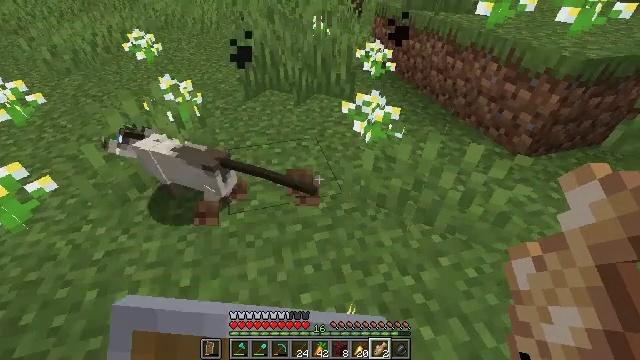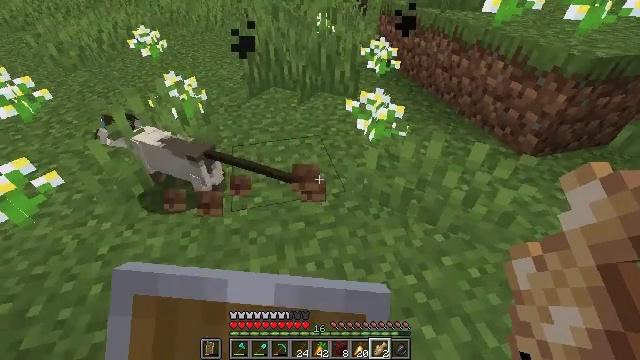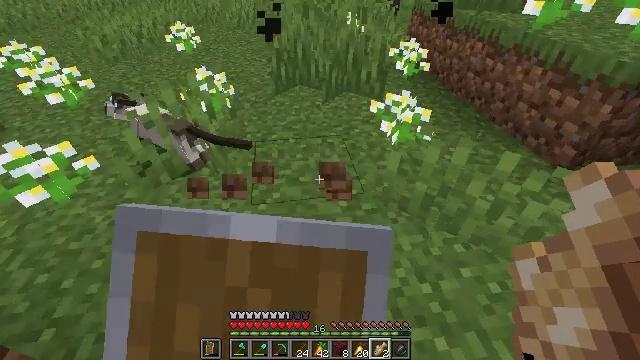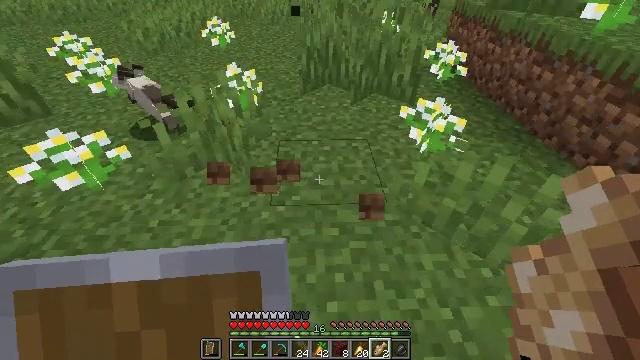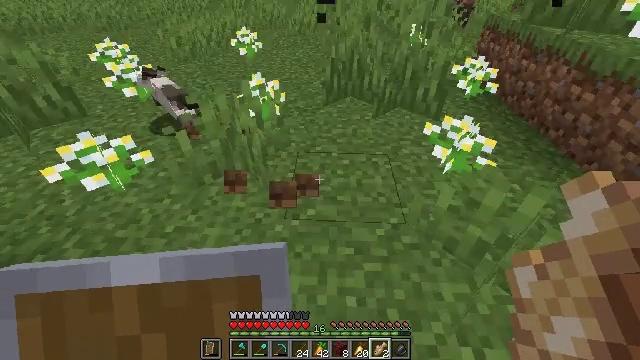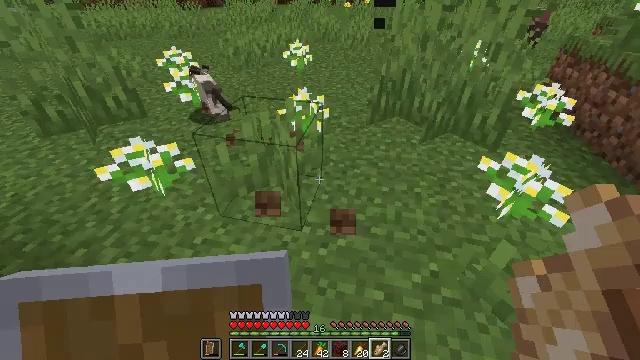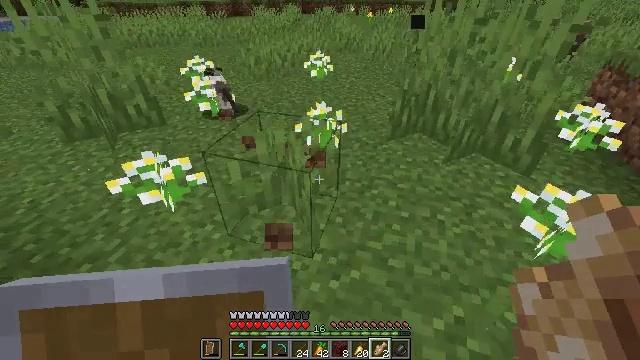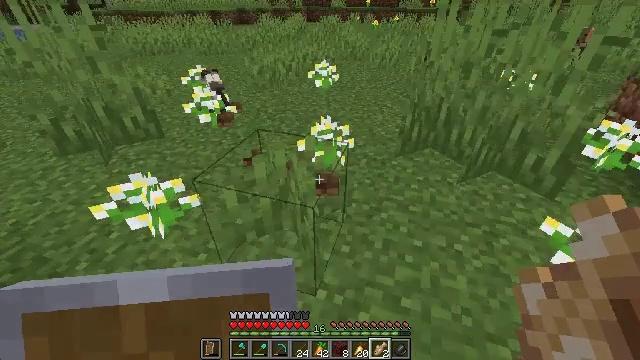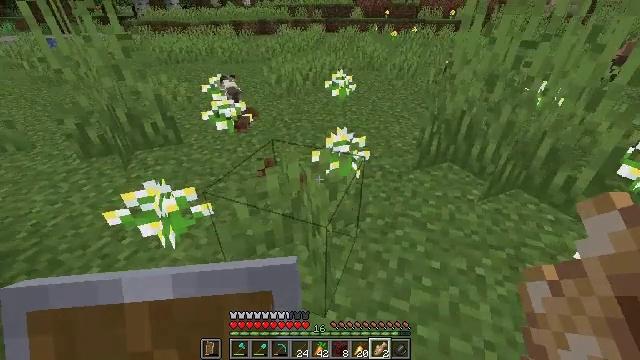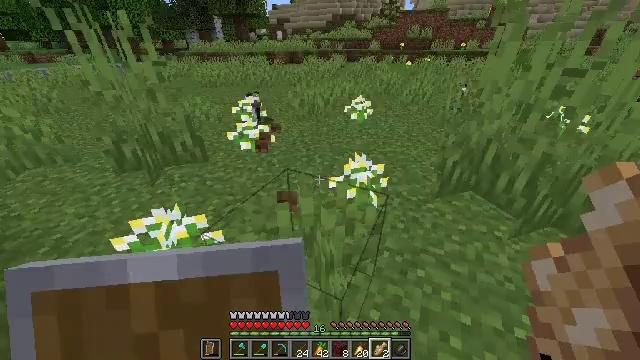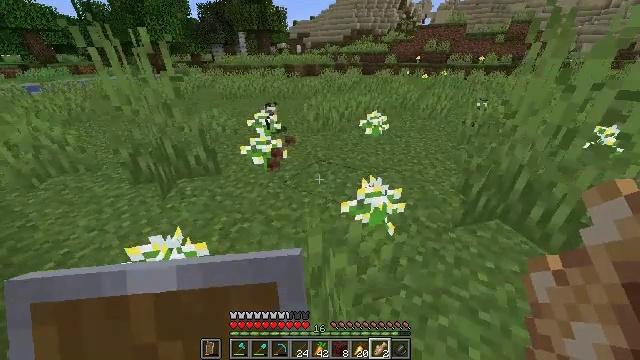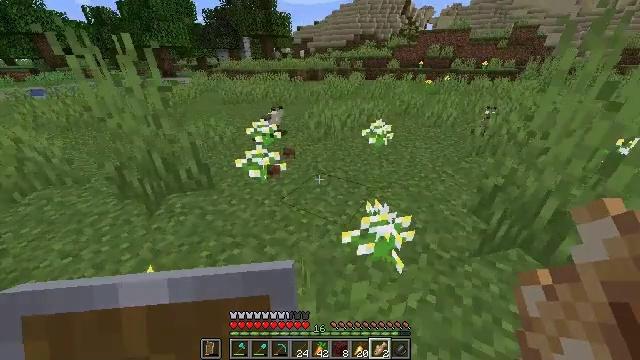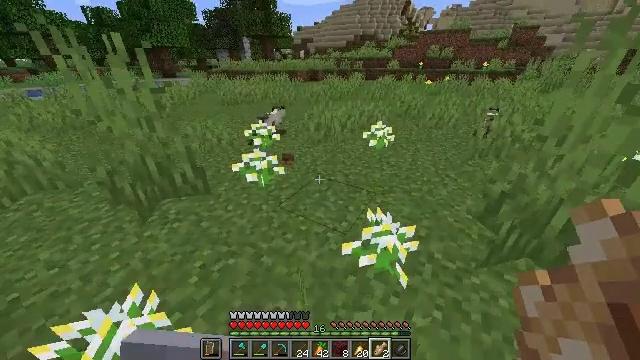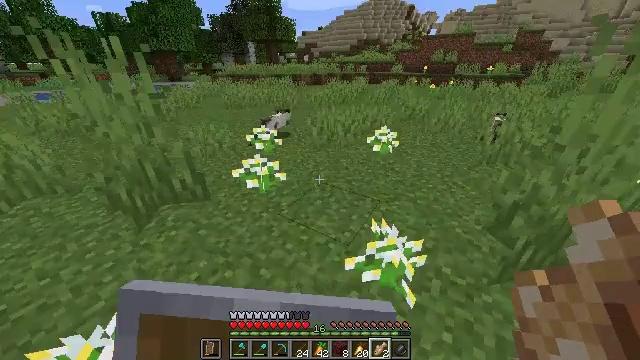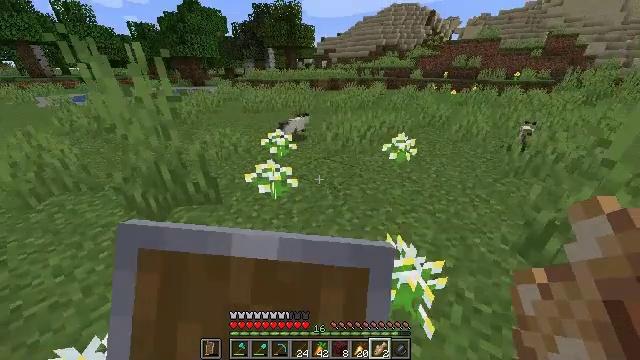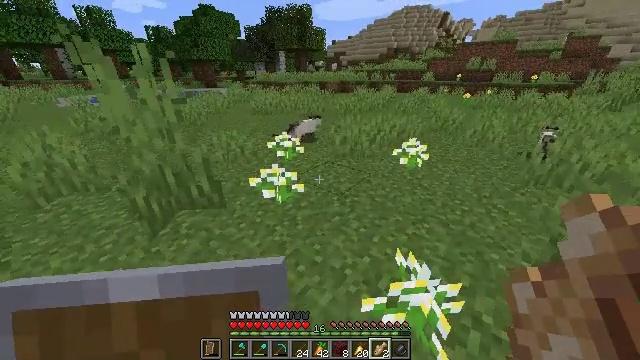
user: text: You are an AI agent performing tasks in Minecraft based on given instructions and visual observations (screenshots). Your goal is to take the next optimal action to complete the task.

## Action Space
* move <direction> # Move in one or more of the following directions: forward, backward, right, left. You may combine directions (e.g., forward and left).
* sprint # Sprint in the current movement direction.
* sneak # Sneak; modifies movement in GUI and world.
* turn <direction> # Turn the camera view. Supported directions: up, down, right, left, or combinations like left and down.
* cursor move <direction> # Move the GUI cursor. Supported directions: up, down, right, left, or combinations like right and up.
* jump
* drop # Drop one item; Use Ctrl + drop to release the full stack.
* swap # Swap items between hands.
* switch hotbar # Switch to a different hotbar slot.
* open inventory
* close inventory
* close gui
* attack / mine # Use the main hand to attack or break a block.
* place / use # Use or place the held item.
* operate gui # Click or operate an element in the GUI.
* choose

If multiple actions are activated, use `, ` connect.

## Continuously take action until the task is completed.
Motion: motion action
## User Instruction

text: Mine dark oak leaves from the tree.
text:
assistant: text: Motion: use / place
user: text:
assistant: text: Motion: turn left, use / place
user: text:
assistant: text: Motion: move forward, turn left
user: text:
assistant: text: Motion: move forward, turn left and up
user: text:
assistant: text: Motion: move forward, turn left and up
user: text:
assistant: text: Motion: move forward, turn left and up
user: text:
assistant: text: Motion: move forward, sprint, turn left and up
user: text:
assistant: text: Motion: move forward, sprint, turn left and up
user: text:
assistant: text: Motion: move forward, sprint, turn left and up
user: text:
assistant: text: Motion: move forward, sprint, turn left and up
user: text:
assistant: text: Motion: move forward, sprint
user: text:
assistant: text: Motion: move forward, sprint, use / place
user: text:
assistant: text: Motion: move forward, sprint, use / place
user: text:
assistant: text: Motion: move forward, sprint, turn left and up, use / place
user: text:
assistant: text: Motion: move forward, sprint, turn left
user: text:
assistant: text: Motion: move forward, sprint
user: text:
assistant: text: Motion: move forward, sprint
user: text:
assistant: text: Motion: move forward, sprint
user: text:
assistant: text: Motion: move forward, sprint
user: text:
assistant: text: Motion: move forward, sprint, turn right and up
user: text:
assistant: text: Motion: move forward, sprint, turn right
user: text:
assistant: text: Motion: move forward, sprint, turn right
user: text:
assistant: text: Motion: move forward, sprint, turn right and down
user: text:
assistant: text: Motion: move forward, sprint, turn right
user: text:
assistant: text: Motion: move forward, sprint, turn right
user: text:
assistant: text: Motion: move forward, sprint, turn up
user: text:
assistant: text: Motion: move forward, sprint, turn up
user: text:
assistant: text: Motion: move forward, sprint
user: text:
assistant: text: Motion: move forward, sprint
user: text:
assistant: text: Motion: move forward, sprint